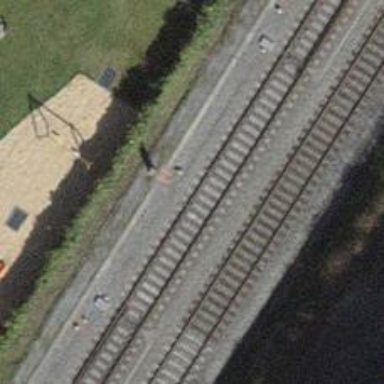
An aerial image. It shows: Railway switch.